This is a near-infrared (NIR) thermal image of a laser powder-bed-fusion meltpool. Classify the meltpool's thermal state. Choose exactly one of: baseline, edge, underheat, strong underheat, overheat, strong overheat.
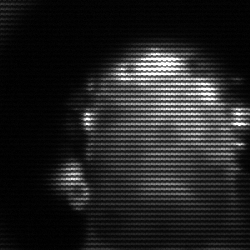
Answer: baseline